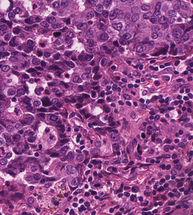
Tumor epithelial tissue: yes
Tumor-associated stroma tissue: yes
Normal tissue: no